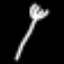
Label: fork